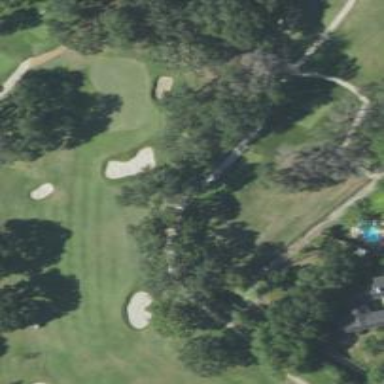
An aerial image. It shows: Golf cartpath that is also road path.